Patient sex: M
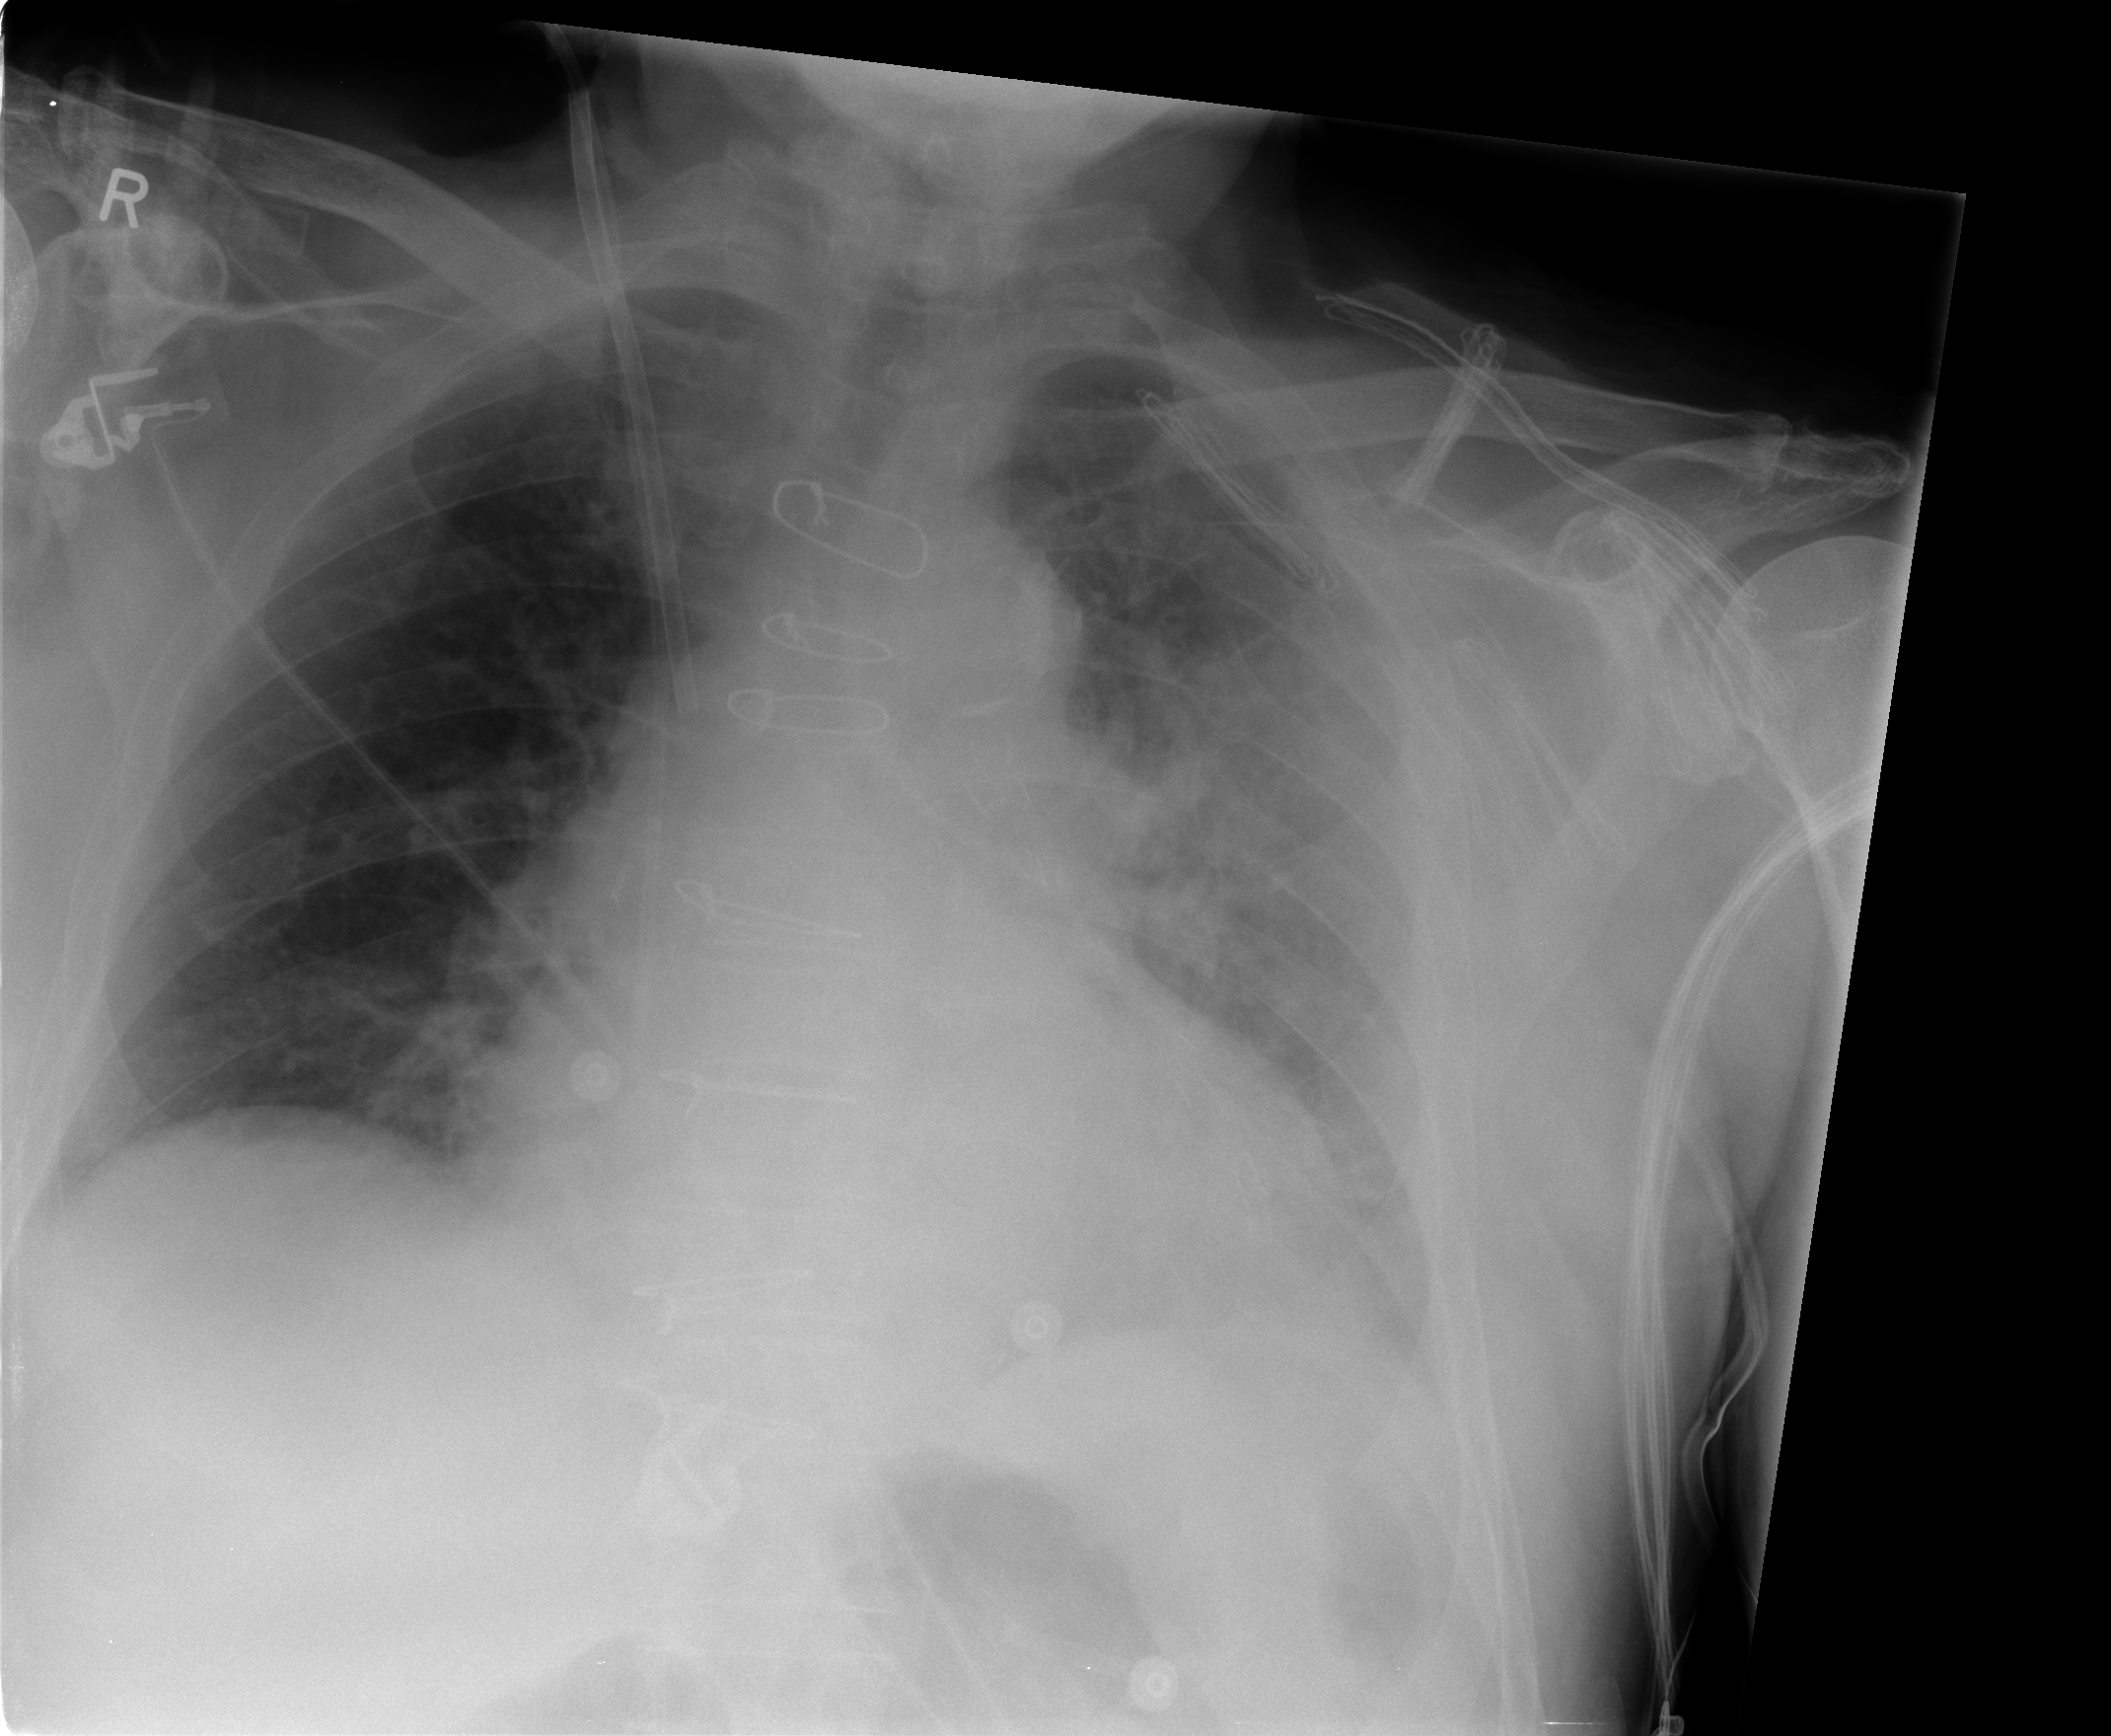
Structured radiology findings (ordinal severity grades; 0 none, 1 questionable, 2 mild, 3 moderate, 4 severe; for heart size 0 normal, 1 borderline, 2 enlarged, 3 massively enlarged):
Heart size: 0
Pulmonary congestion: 1
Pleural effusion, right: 3
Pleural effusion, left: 1
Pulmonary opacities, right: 0
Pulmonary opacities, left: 0
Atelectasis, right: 0
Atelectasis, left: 3